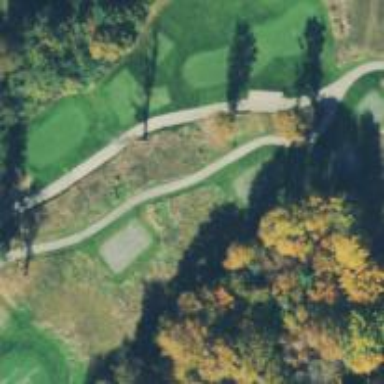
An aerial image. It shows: Service road designated as golf cart path.